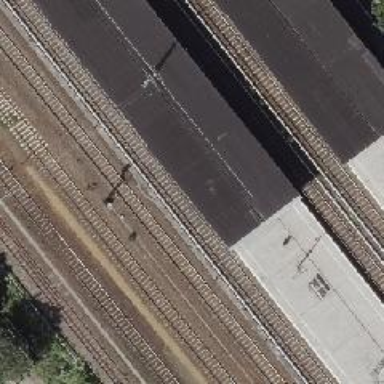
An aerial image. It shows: Close-up of railway platform edge.